Question: my current situation maybe akin to me painting myself into a corner.
i have many vector shapes drawn with the Flash Professional CS5 IDE, which have been converted into sprite objects and exported to actionscript. for example, here are 3 shapes:

i want to fill each shape with a bitmap from my library. i realize i can fill these shapes with library bitmaps in the IDE, but i need to scale the bitmaps at runtime as well as swap them out for others.
how is it possible to programatically bitmap-fill shapes drawn within the IDE at runtime without having to also programatically redraw them?
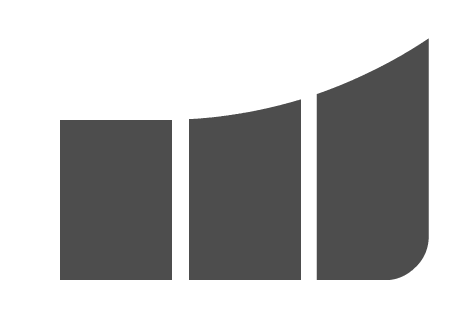
Answer: what about using your shapes as masks rather than going through a painful on the fly drawing process ?
it would go like :
'''
bitmap.mask = shape;
'''
as long as shape is a DisplayObject, it should work.
otherwise you can still use a JSFL to export your shapes, store them as arrays of points and draw them at runtime.
here's a basic JSFL export tool
<URL>
here's an advanced JSFL tool:
<URL>
here's a ( shamelessly self-promoting :) ) example of an application:
<URL>
NB when compiled, your vector shapes are turned into opcode, a set of instructions that you can't read easily.
it remains possible though: <URL>